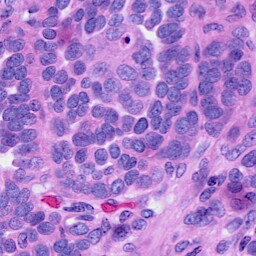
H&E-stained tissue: Ovarian